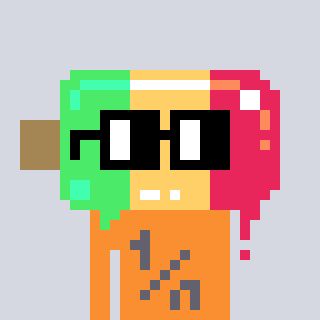
a pixel art character with square black glasses, a icepop-shaped head and a orange-colored body on a cool background